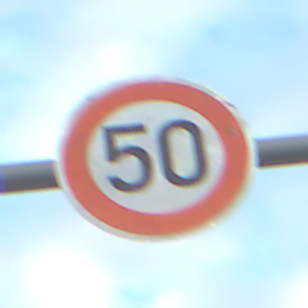
Verkehrszeichen: Geschwindigkeit50
Umgebung: Outdoor, RoadRail
Tageszeit: SunriseSunset
Wetter: PartlyCloudy
Licht: Natural
Jahreszeit: NotSpecified
Kontrast: MediumContrast